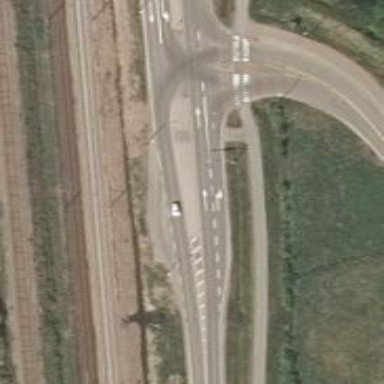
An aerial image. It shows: Tertiary road with asphalt surface. There is separate sidewalk and cycle track along the road.